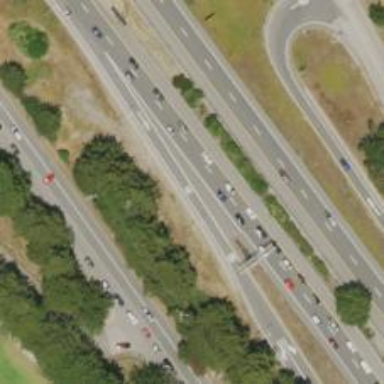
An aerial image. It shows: Motorway link.